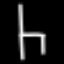
Label: chair